Question: Using JavaScript I am wrapping an image with a wrapper and adding an element to overlay in the bottom right corner. The problem is that when I define the CSS to make sure the overlay is positioned correctly in reference to the image I lose the center or right alignment.
I can modify the CSS and JavaScript but cannot modify the HTML.
I also cannot assume the width of the images and would prefer not to use JS to measure those width to keep everything as light as possible and to not interfere with any media queries in the larger project.
I created a quick jsFiddle to explain the problem a little better:
<URL>
see Fiddle: <URL>
Sample HTML output ()
'''
<div class="wrapper aligncenter">
<img src="https://farm4.staticflickr.com/<PHONE>1_cbfb113360.jpg" alt="Puppy" class="aligncenter wrapme" style="width:300px">
<div class="countbox">View Details</div>
</div>
<div class="wrapper alignright">
<img src="https://farm4.staticflickr.com/<PHONE>1_cbfb113360.jpg" alt="Puppy" class="alignright wrapme" style="width:300px">
<div class="countbox">View Details</div>
</div>
'''
CSS
'''
.aligncenter {
display: block;
margin-right: auto;
margin-left: auto;
}
.alignleft {
display: block;
margin-right: auto;
margin-left: 0;
}
.alignright {
display: block;
margin-right: 0;
margin-left: auto;
}
.wrapper {
position: relative;
display: inline-block;
}
.countbox {
position: absolute;
bottom: 10px;
right: 10px;
background-color:#fff;
padding:10px;
}
'''
I'm sure this has been answered before but could not find an answer through previous searches because there are too many keywords involved :/
To clarify the goals:
- - -
Here is a clarifying image:

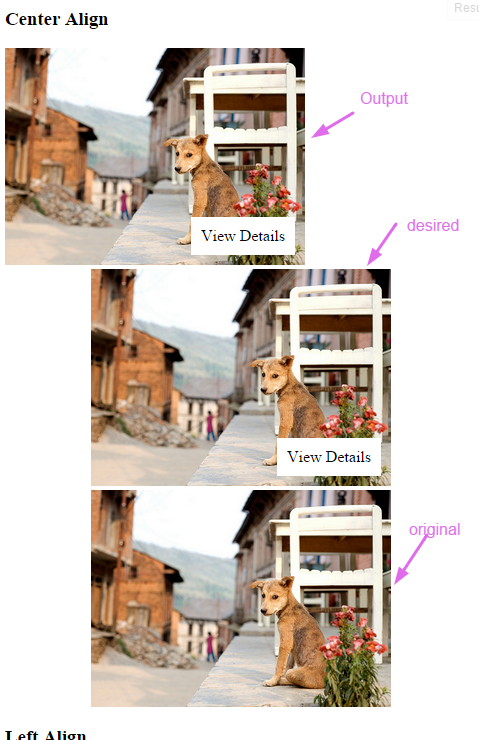
Answer: 1. You should NOT use <div> inside <p> tag, why? I changed it to <span>.
2. I adjusted the jQuery slightly, added alignment classes to the parent <p> tag.
3. Along with some CSS updates as follows.
'''
$(document).ready(function () {
// has "view details" box
$('img.wrapme').each(function () {
$(this).wrap('<span class="wrapper"></span>');
if ($(this).hasClass('alignright')) {
$(this).parent().parent().addClass('alignright');
} else if ($(this).hasClass('aligncenter')) {
$(this).parent().parent().addClass('aligncenter');
} else if ($(this).hasClass('alignleft')) {
$(this).parent().parent().addClass('alignleft');
}
$(this).parent().append('<span class="countbox">View Details</span>');
});
// no "view details" box
$('img.nowrap').each(function () {
$(this).wrap('<span class="wrapper"></span>');
if ($(this).hasClass('alignright')) {
$(this).parent().parent().addClass('alignright');
} else if ($(this).hasClass('aligncenter')) {
$(this).parent().parent().addClass('aligncenter');
} else if ($(this).hasClass('alignleft')) {
$(this).parent().parent().addClass('alignleft');
}
});
});
'''
'''
.wrapper {
position: relative;
display: inline-block;
}
.aligncenter {
text-align: center;
}
.alignleft {
text-align: left;
}
.alignright {
text-align: right;
}
.countbox {
position: absolute;
top: 50%;
left: 50%;
transform: translate(-50%, -50%);
background-color: #fff;
padding: 10px;
}
'''
'''
<script src="https://ajax.googleapis.com/ajax/libs/jquery/1.11.1/jquery.min.js"></script>
<h3>Center Align</h3>
<p><img src="https://farm4.staticflickr.com/<PHONE>1_cbfb113360.jpg" alt="Puppy" class="aligncenter wrapme" style="width:300px"></p>
<p><img src="https://farm4.staticflickr.com/<PHONE>1_cbfb113360.jpg" alt="Puppy" class="aligncenter nowrap" style="width:300px"></p>
<h3>Left Align</h3>
<p><img src="https://farm4.staticflickr.com/<PHONE>1_cbfb113360.jpg" alt="Puppy" class="alignleft wrapme" style="width:300px"></p>
<p><img src="https://farm4.staticflickr.com/<PHONE>1_cbfb113360.jpg" alt="Puppy" class="alignleft nowrap" style="width:300px"></p>
<h3>Right Align</h3>
<p><img src="https://farm4.staticflickr.com/<PHONE>1_cbfb113360.jpg" alt="Puppy" class="alignright wrapme" style="width:300px"></p>
<p><img src="https://farm4.staticflickr.com/<PHONE>1_cbfb113360.jpg" alt="Puppy" class="alignright nowrap" style="width:300px"></p>
<p><a href="https://www.flickr.com/photos/fanz/<PHONE>" title="Puppy by Francois de Halleux, on Flickr">Photo by Francois de Halleux via Flickr (Creative Commons by-nc-nd)</a></p>
'''
<URL>